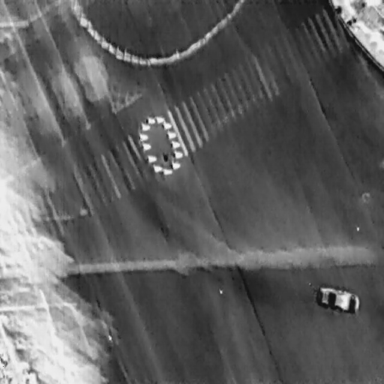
There is a Car in the infrared image.